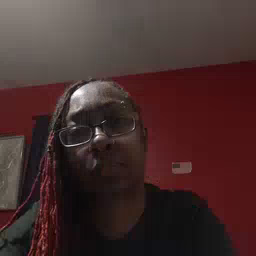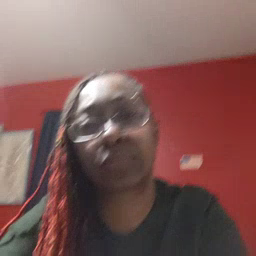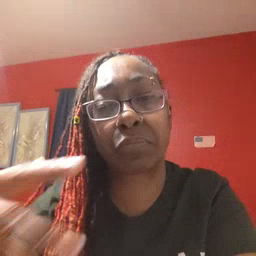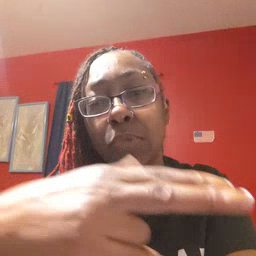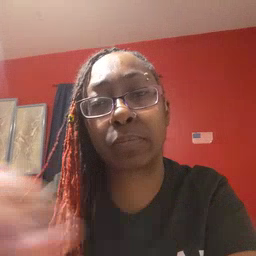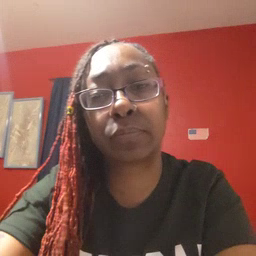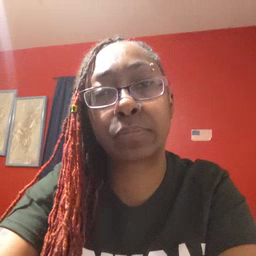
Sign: cut